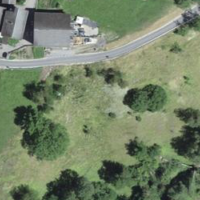
EUNIS habitat code: 23
Species observed at this site:
Convolvulus arvensis
Heliothis peltigera
Eupithecia icterata
Pareulype berberata
Calamia tridens
Nomophila noctuella
Acronicta euphorbiae
Alcis repandata
Eulithis populata
Amphipyra pyramidea